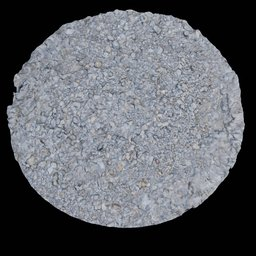
Label: nature